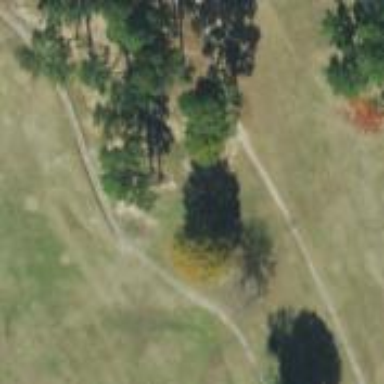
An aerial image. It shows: Golf fairway surrounded by grass.